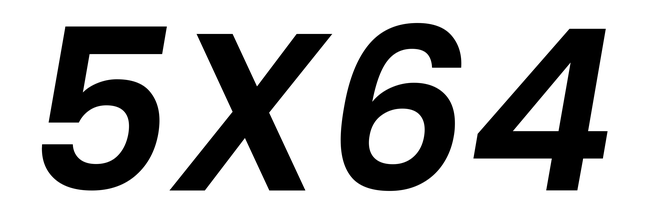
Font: Poppins-SemiBoldItalic